Question: I am having troubles getting the correct output from my OpenGL application after switching from normal drawing with VBOs/VAOs to instanced arrays with VBOs/VAOs. The output is supposed to be a bunch of spheres, but instead it's crazy positioned vertices forming strange triangles. I've checked the vertex positions in the debugger console, but there didn't seem to be anything suspicious. They were all in the range from -10 to 10 and in the scene they are going to probably +/-30.
Here are the important parts of my code. Please tell me if I am not seeing something. I would greatly appreciate it!
'''
char const *attribInSphereModelMatrix = "inSphereModelMatrix";
std::vector<glm::mat4> dNodesModelMatrices;
...
attributes[ATTRIB_SPHERE_MODEL_COLUMN0] = shader->getAttribLocation(attribInSphereModelMatrix);
attributes[ATTRIB_SPHERE_MODEL_COLUMN1] = attributes[ATTRIB_SPHERE_MODEL_COLUMN0] + 1;
attributes[ATTRIB_SPHERE_MODEL_COLUMN2] = attributes[ATTRIB_SPHERE_MODEL_COLUMN0] + 2;
attributes[ATTRIB_SPHERE_MODEL_COLUMN3] = attributes[ATTRIB_SPHERE_MODEL_COLUMN0] + 3;
...
// Create the vertex array object
glGenVertexArrays(1, &sphereVertexArray);
glBindVertexArray(sphereVertexArray);
// Create the buffer object to hold the sphere view matrix
glGenBuffers(1, &sphereModelMatrixBuffer);
glBindBuffer(GL_ARRAY_BUFFER, sphereModelMatrixBuffer);
glBufferData(GL_ARRAY_BUFFER, sizeof(glm::mat4) * dNodes.size(), &dNodesModelMatrices[0], GL_STATIC_DRAW);
// All matrix data is in one VBO, set the appropriate offsets
glEnableVertexAttribArray(attributes[ATTRIB_SPHERE_MODEL_COLUMN0]);
glVertexAttribPointer(attributes[ATTRIB_SPHERE_MODEL_COLUMN0], 4, GL_FLOAT, GL_FALSE, sizeof(glm::mat4), NULL);
glVertexAttribDivisorARB(attributes[ATTRIB_SPHERE_MODEL_COLUMN0], 1);
glEnableVertexAttribArray(attributes[ATTRIB_SPHERE_MODEL_COLUMN1]);
glVertexAttribPointer(attributes[ATTRIB_SPHERE_MODEL_COLUMN1], 4, GL_FLOAT, GL_FALSE, sizeof(glm::mat4), (const GLvoid *)(sizeof(glm::vec4)));
glVertexAttribDivisorARB(attributes[ATTRIB_SPHERE_MODEL_COLUMN1], 1);
glEnableVertexAttribArray(attributes[ATTRIB_SPHERE_MODEL_COLUMN2]);
glVertexAttribPointer(attributes[ATTRIB_SPHERE_MODEL_COLUMN2], 4, GL_FLOAT, GL_FALSE, sizeof(glm::mat4), (const GLvoid *)(2 * sizeof(glm::vec4)));
glVertexAttribDivisorARB(attributes[ATTRIB_SPHERE_MODEL_COLUMN2], 1);
glEnableVertexAttribArray(attributes[ATTRIB_SPHERE_MODEL_COLUMN3]);
glVertexAttribPointer(attributes[ATTRIB_SPHERE_MODEL_COLUMN3], 4, GL_FLOAT, GL_FALSE, sizeof(glm::mat4), (const GLvoid *)(3 * sizeof(glm::vec4)));
glVertexAttribDivisorARB(attributes[ATTRIB_SPHERE_MODEL_COLUMN3], 1);
'''
Once I'm ready with the setup I go to the drawing.
'''
glEnableVertexAttribArray(attributes[ATTRIB_SPHERE_MODEL_COLUMN0]);
glEnableVertexAttribArray(attributes[ATTRIB_SPHERE_MODEL_COLUMN1]);
glEnableVertexAttribArray(attributes[ATTRIB_SPHERE_MODEL_COLUMN2]);
glEnableVertexAttribArray(attributes[ATTRIB_SPHERE_MODEL_COLUMN3]);
...
glDrawElementsInstanced(GL_TRIANGLES, numSphereTris, GL_UNSIGNED_INT, NULL, (int)dNodes.size());
'''
And here are the important parts of the vertex shader:
'''
in mat4 inSphereModelMatrix;
...
void main()
{
vec4 v = vec4(inPosition, 1.0);
mat4 modelViewMatrix = viewMatrix * inSphereModelMatrix;
...
gl_Position = projectionMatrix * modelViewMatrix * v;
}
'''
The result looks like this:

Please help me somehow. I've been struggling with this for the past 3 days. Thank you all!
I have been wondering if it had something to do with the column/row major order, so I've tried transposing the matrix, but I came to the conclusion that was not what's causing the issue.
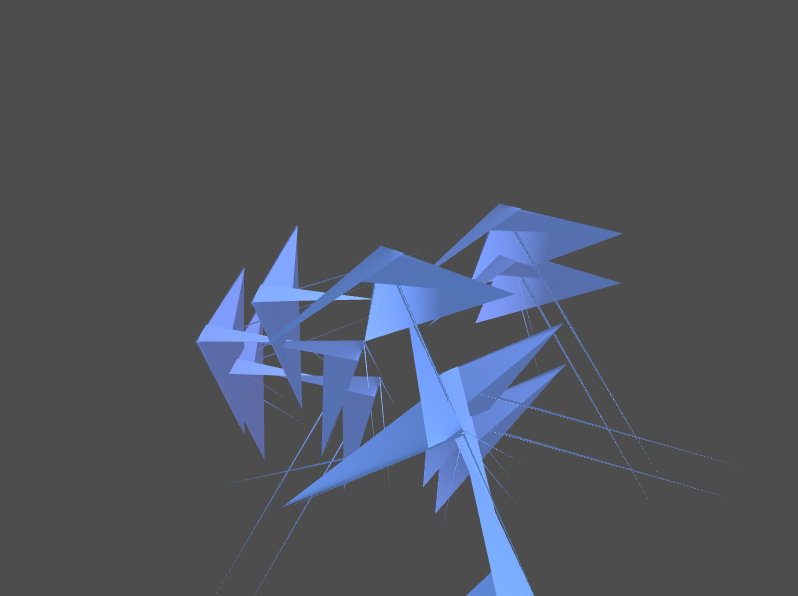
Answer: I've got it! I have tried using a texture buffer object and 'gl_InstanceID' inside the shaders to actually fetch the matrix columns and it worked! I can't believe how something equivalent to what I have previously done should not work and using texture buffer objects (TBOs) works... However, I am going to post the important parts of the code for future references.
'''
/// A texture buffer object to pass to the shaders
GLuint sphereModelMatrixTBO;
/// A texture holding the matrices data
GLuint sphereModelMatrixTex;
.
.
.
/// Vector containing the model matrices of the spheres
std::vector<glm::mat4> dNodesModelMatrices;
.
.
.
glGenBuffers(1, &sphereModelMatrixTBO);
glBindBuffer(GL_TEXTURE_BUFFER, sphereModelMatrixTBO);
glBufferData(GL_TEXTURE_BUFFER, sizeof(glm::mat4) * dNodes.size(), &dNodesModelMatrices[0], GL_STATIC_DRAW);
'''
And in the draw routine I do the following:
'''
glActiveTexture(GL_TEXTURE0);
glBindTexture(GL_TEXTURE_BUFFER, sphereModelMatrixTex);
glTexBuffer(GL_TEXTURE_BUFFER, GL_RGBA32F, sphereModelMatrixTBO);
glUniform1i(uniforms[UNIFORM_MODEL_MATRIX_BUFFER], 0);
.
.
.
glDrawElementsInstanced(GL_TRIANGLES, numSphereTris, GL_UNSIGNED_INT, NULL, (int)dNodes.size());
'''
The vertex shader looks now as following:
'''
uniform samplerBuffer sphereModelMatrixBuffer;
.
.
.
vec4 col1 = texelFetch(sphereModelMatrixBuffer, gl_InstanceID * 4);
vec4 col2 = texelFetch(sphereModelMatrixBuffer, gl_InstanceID * 4 + 1);
vec4 col3 = texelFetch(sphereModelMatrixBuffer, gl_InstanceID * 4 + 2);
vec4 col4 = texelFetch(sphereModelMatrixBuffer, gl_InstanceID * 4 + 3);
mat4 modelMatrix = mat4(col1, col2, col3, col4);
'''
And that's all you need to do to have a fully functioning fast OpenGL application! This is how it looks like now: